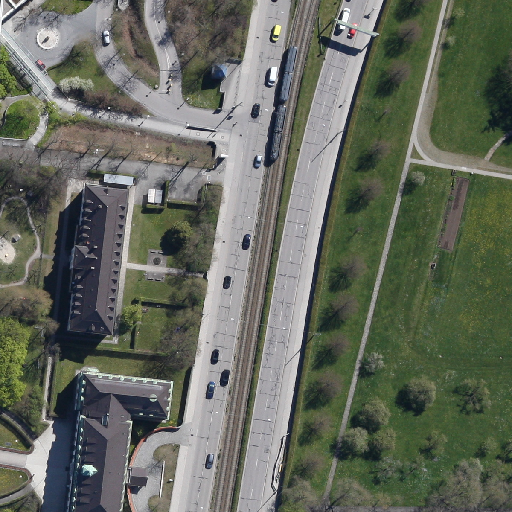
Referring expression: vehicle